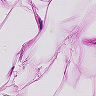
Metastatic tissue present: no